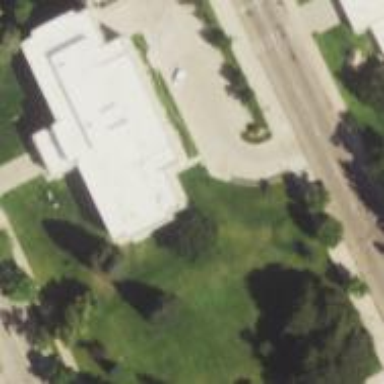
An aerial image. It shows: Courthouse building.